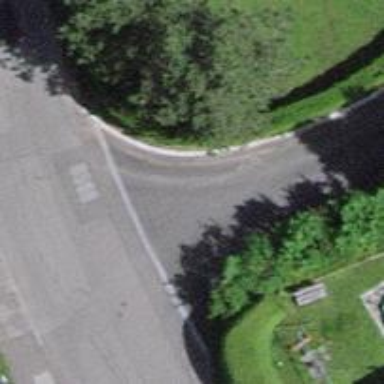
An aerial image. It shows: Hedge acting as barrier.